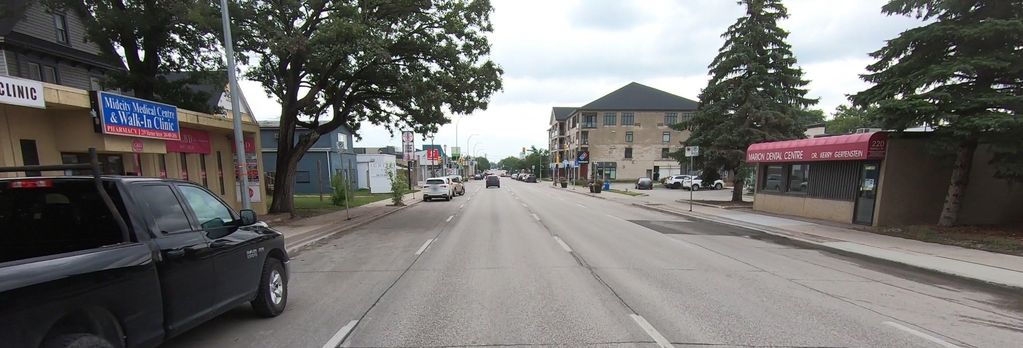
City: winnipeg